Question: I want to erase an element from a vector in c++, but it shows a runtime assertion error.
My code is:
'''
int i=0;
for(socketIterator=vectClientSocket.begin();socketIterator!=vectClientSocket.end();){
SOCKET clientSocket=*socketIterator;
isTrue=getBufferData(strt,stp,rm,clientSocket);
if(!isTrue){
vectClientSocket.erase(vectClientSocket.begin()+i);
vector<RMLObserver*>::iterator it;
for(it=vectRMLObserver.begin();it<vectRMLObserver.end();it++)
{
RMLObserver *observer = (RMLObserver*)*it;
observer->infosetSent(info->getRMLThinTranskportToken());
}
}
else
++socketIterator;
i++;
}
'''
When one element is removed it shows a runtime error,

Please help me...thank you in advance.
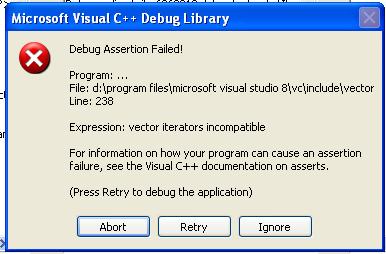
Answer: You need to update your iterator after erasing an element:
'''
socketIterator = vectClientSocket.erase(socketIterator);
'''
see also std::vector<..>::erase(..) <URL>
[EDIT]
Use the operator !=(..) to compare the iterators:
'''
for(socketIterator=vectClientSocket.begin();socketIterator!=vectClientSocket.end();){
'''